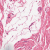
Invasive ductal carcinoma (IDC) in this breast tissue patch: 0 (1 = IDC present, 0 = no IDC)